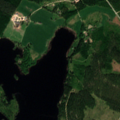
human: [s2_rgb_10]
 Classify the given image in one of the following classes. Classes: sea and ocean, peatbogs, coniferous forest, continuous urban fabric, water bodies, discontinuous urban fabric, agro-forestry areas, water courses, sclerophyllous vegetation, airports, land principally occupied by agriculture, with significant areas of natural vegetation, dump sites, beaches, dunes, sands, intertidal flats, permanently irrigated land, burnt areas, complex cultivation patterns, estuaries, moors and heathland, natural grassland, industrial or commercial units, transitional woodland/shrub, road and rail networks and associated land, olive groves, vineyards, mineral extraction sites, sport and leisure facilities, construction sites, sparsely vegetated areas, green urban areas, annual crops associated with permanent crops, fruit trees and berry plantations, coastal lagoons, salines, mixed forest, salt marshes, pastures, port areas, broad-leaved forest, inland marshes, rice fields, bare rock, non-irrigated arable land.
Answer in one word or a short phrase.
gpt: non-irrigated arable land, coniferous forest, mixed forest, transitional woodland/shrub, water bodies